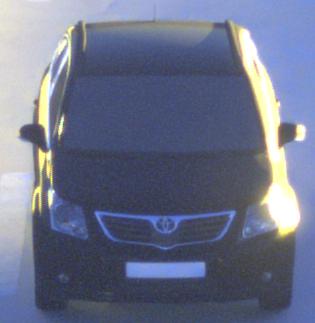
Make: Toyota
Model: Avensis 1.6
Detailed model: Avensis (T27) Notch Back
Model produced from: 2009/01
Model produced until: 2010/08
Doors: 4
Color: black
Road condition: dry road
Daytime: sunrise or sunset
Contrast: high contrast